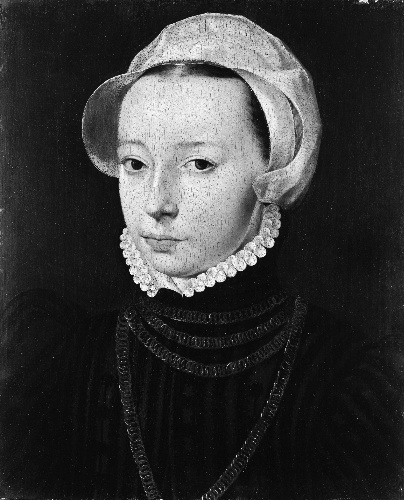
Title: Portrait of a Young Woman
Artist: Pieter Jansz. Pourbus|Pieter Jansz. Pourbus
Artist bio: Netherlandish, Gouda? 1524–1584 Bruges|Netherlandish, Gouda? 1524–1584 Bruges
Object type: Painting
Classification: Paintings
Medium: Oil on wood
Dimensions: 15 1/2 x 12 1/2 in. (39.4 x 31.8 cm)
Department: European Paintings
Credit line: Charles B. Curtis Fund, 1939
Accession year: 1939
Repository: Metropolitan Museum of Art, New York, NY
Tags: Portraits|Women